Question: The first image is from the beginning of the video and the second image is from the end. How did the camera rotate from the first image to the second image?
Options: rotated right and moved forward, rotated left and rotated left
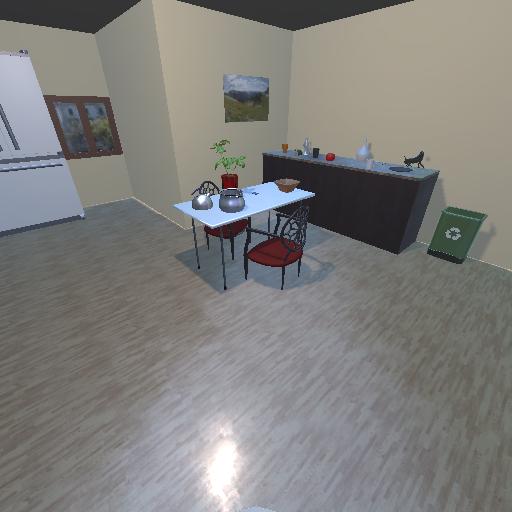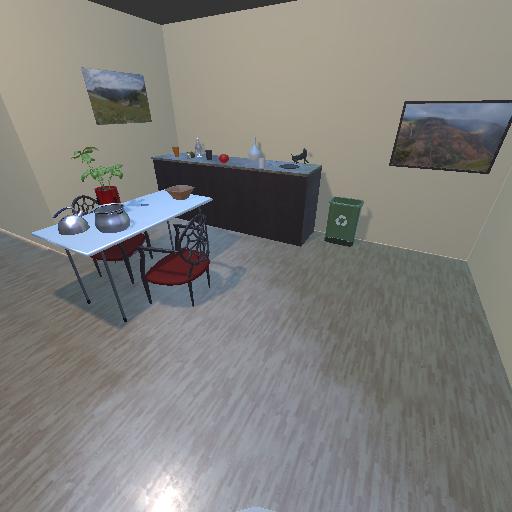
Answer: rotated right and moved forward